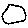
Label: circle